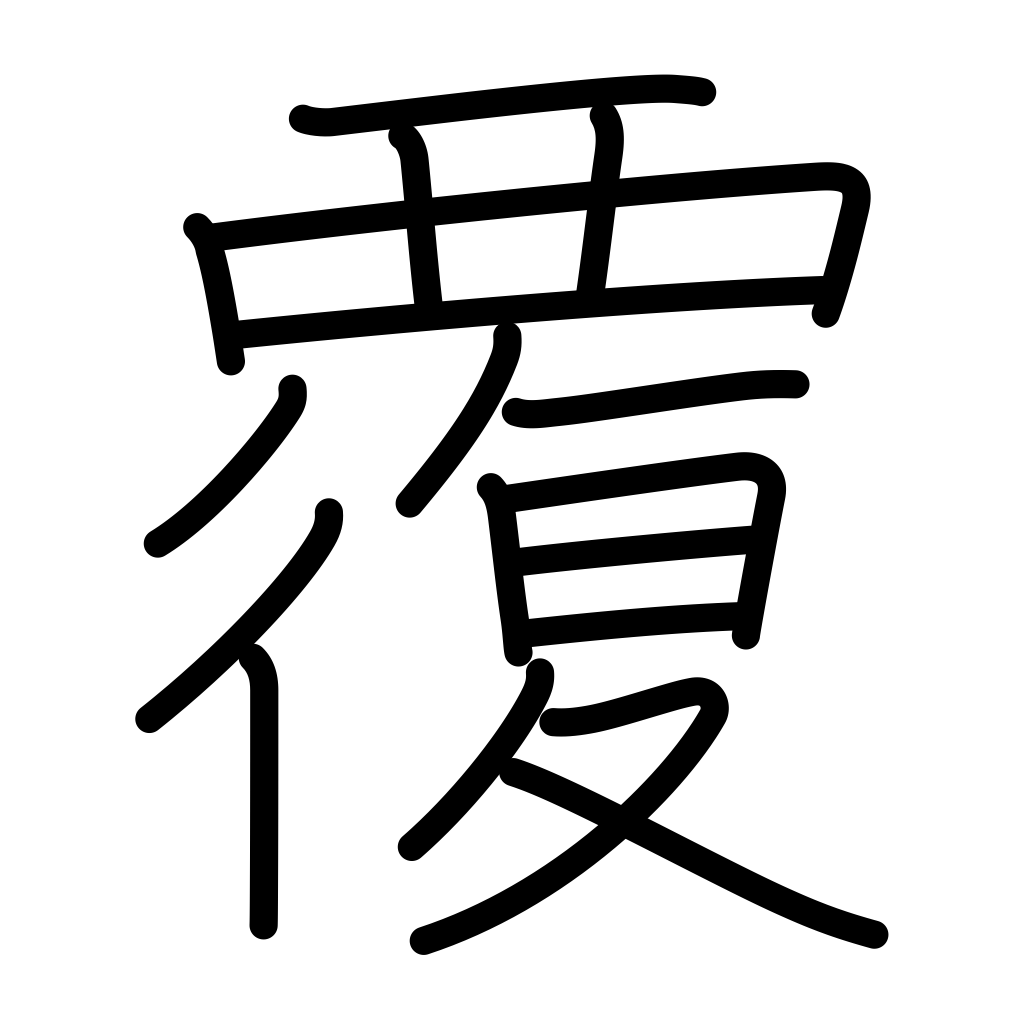
Meaning: capsize, cover, shade, mantle, be ruined